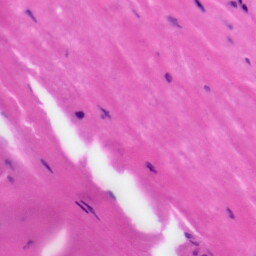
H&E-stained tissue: Tonsil